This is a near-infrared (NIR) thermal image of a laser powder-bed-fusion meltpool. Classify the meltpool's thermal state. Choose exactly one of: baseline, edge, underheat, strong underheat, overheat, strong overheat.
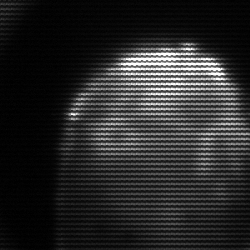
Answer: edge